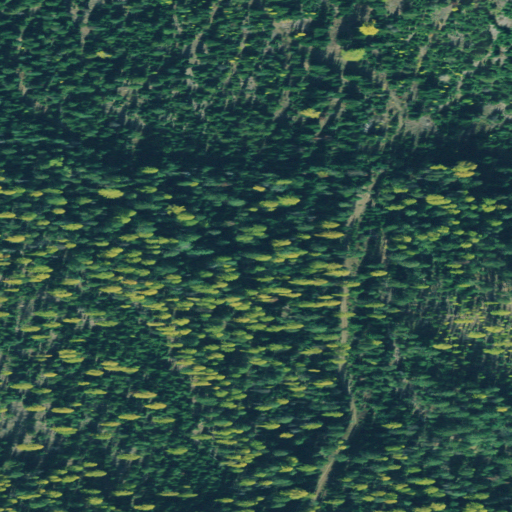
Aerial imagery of valley in Montana named West Fork Lyons Gulch containing only evergreen forest